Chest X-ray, AP view. Patient: 57 years old, sex M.
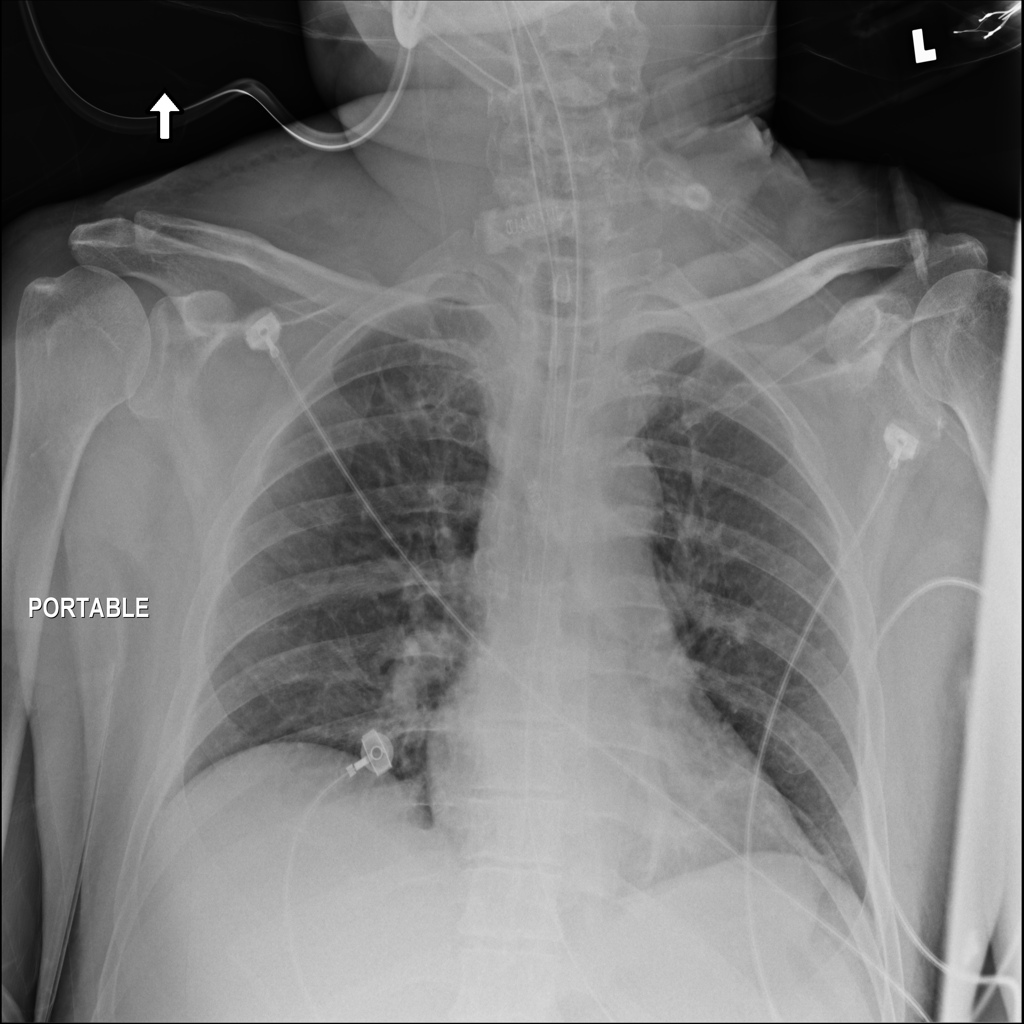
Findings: No Finding